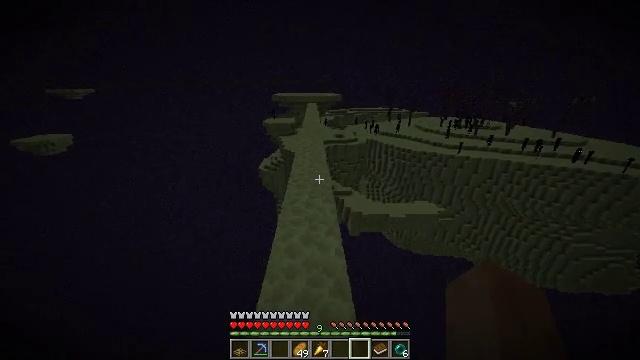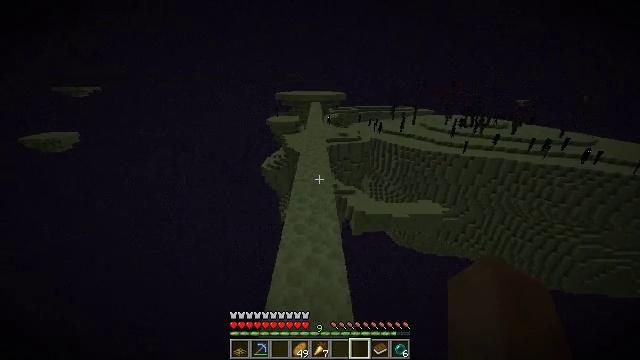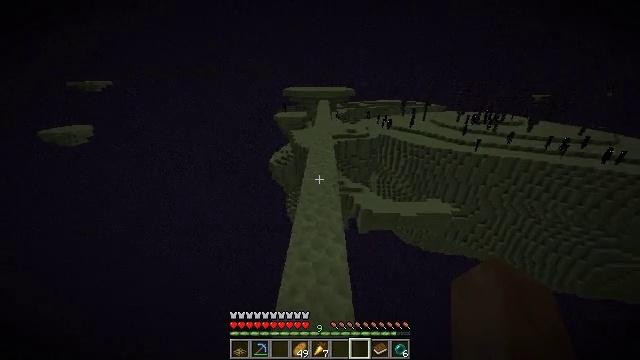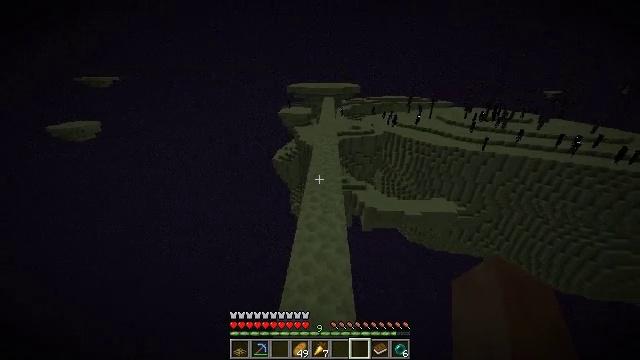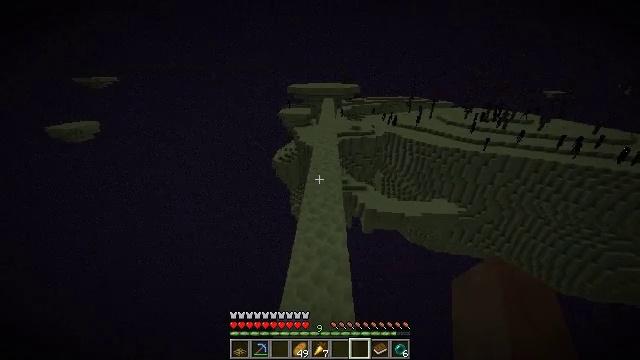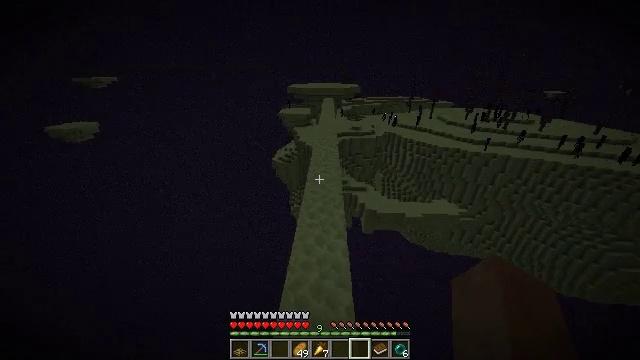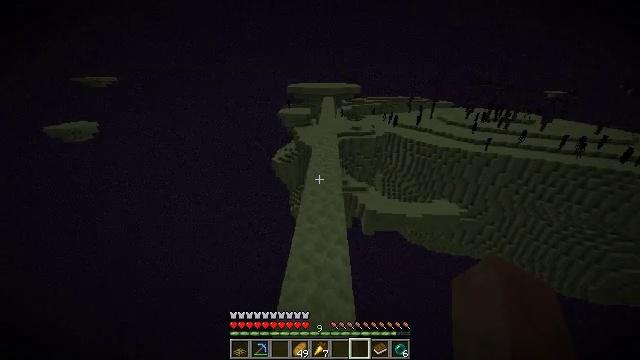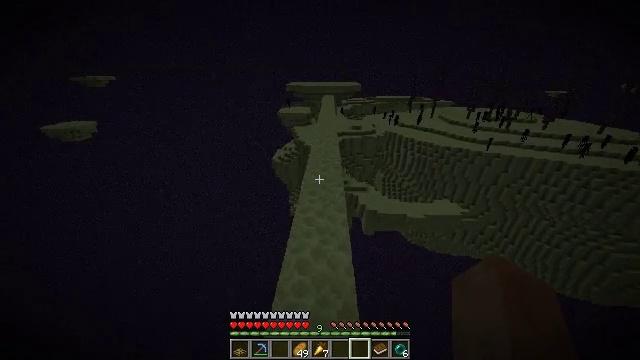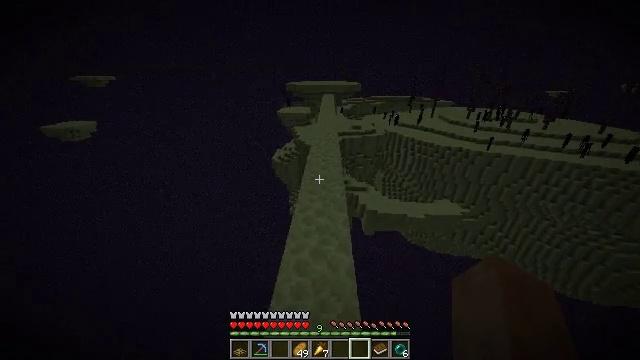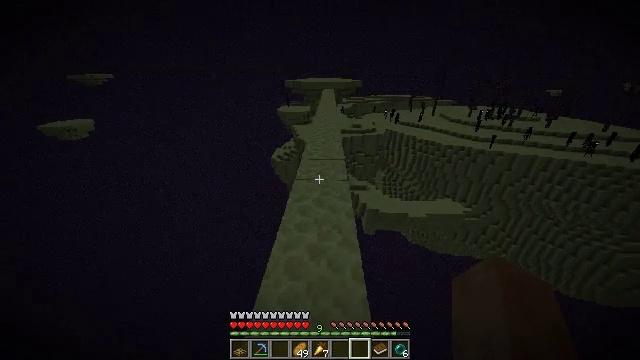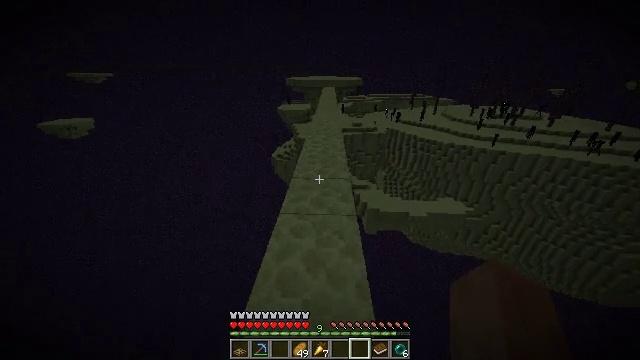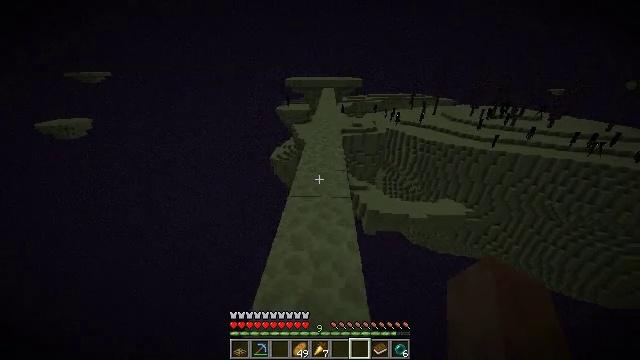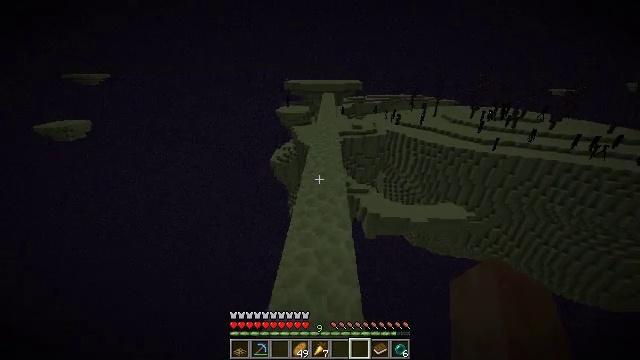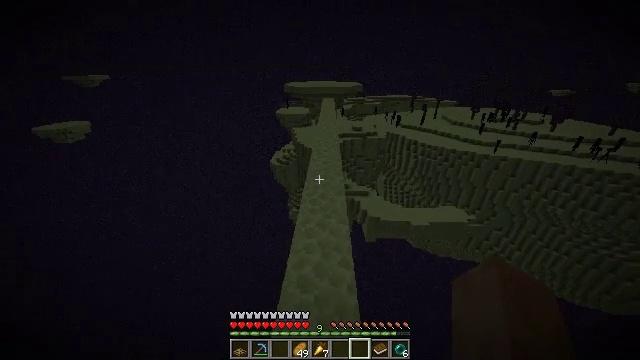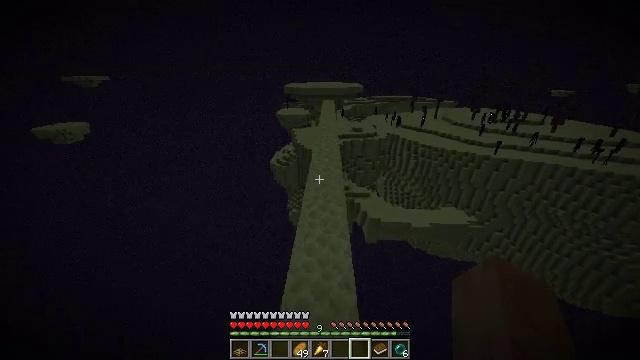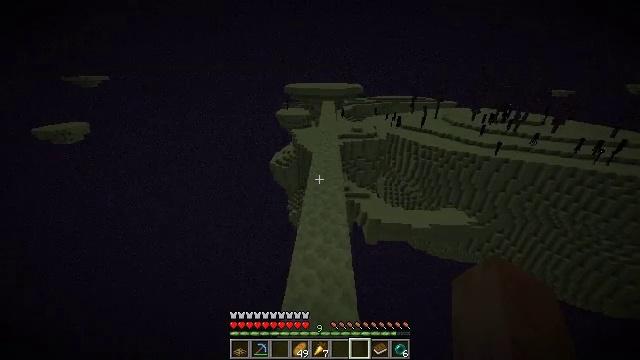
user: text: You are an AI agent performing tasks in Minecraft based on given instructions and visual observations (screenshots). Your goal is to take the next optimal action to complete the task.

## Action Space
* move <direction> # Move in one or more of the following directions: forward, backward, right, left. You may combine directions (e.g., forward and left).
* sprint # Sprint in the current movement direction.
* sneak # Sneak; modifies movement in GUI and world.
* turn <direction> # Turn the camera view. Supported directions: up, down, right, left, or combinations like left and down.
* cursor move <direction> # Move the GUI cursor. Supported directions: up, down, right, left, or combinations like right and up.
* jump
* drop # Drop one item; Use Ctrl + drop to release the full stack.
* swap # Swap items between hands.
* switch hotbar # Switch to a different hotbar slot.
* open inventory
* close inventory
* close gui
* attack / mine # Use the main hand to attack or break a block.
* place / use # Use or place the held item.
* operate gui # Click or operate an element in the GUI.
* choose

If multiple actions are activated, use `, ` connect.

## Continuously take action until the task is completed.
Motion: motion action
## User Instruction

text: Gather end stone from the End.
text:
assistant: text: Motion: move forward, sprint, jump
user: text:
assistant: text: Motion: move forward, sprint, turn left and down, jump
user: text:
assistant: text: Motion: move forward, sprint, turn left and down, jump
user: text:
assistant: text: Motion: move forward, sprint, jump
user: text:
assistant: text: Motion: move forward, sprint, jump
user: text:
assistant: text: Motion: move forward, sprint, jump
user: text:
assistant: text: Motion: move forward, sprint, jump
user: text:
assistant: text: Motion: move forward, sprint, jump
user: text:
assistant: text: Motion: move forward, sprint, jump
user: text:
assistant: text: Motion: move forward, sprint, jump
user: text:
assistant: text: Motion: move forward, sprint, jump
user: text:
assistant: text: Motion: move forward, sprint, jump
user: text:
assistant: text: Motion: move forward, sprint, jump
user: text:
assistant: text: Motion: move forward, sprint, jump
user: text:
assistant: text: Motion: move forward, sprint, jump
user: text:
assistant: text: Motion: move forward, sprint, jump
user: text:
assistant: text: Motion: move forward, sprint, jump
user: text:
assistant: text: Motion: move forward, sprint, jump
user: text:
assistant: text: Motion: move forward, sprint, jump
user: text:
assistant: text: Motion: move forward, sprint, jump
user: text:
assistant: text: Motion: move forward, sprint, jump
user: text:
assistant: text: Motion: move forward, sprint, jump
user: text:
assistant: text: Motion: move forward, sprint, jump
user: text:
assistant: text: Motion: move forward, sprint, jump
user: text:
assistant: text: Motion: move forward, sprint, jump
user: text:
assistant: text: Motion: move forward, sprint, jump
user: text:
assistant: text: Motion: move forward, sprint, jump
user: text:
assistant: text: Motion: move forward, sprint, jump
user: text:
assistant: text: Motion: move forward, sprint, jump
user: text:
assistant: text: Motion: move forward, sprint, jump